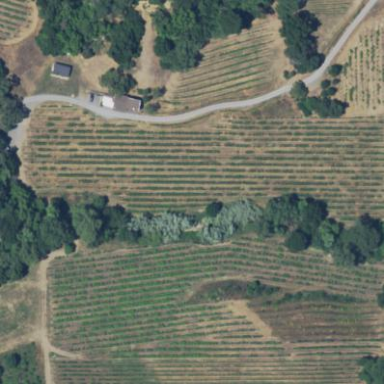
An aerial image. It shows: Vineyard growing grapes.